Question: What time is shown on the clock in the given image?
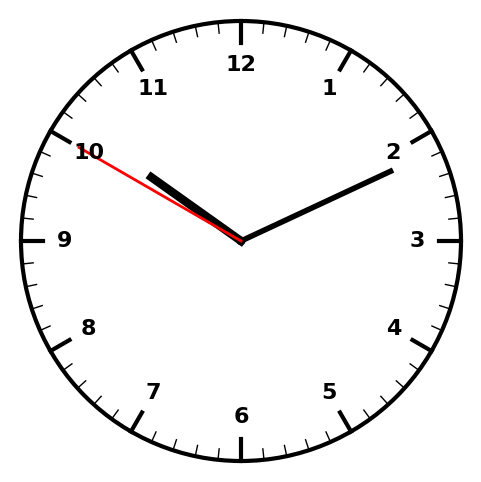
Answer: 10:10:50